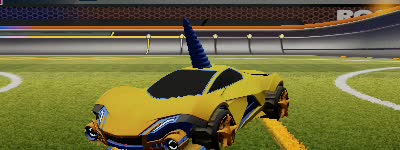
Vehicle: werewolf